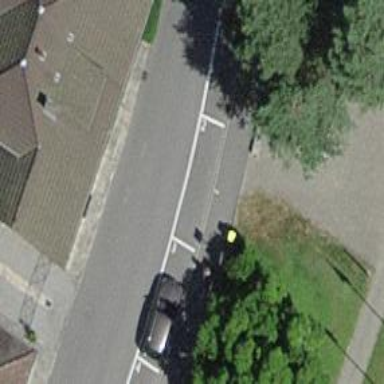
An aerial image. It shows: Post box.